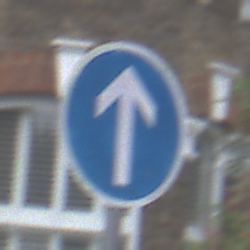
Verkehrszeichen: VorgeschriebeneFahrtrichtungGeradeaus
Umgebung: Outdoor, Urban
Tageszeit: MorningAfternoon
Wetter: Overcast
Licht: Natural
Jahreszeit: NotSpecified
Kontrast: LowContrast